高二 · 度量几何学
已知点 $P$ 为 $A B C$ 内一点, $\overrightarrow{P A}+2 \overrightarrow{P B}+3 \overrightarrow{P C}=\overrightarrow{0}$, 则 $\triangle A P B, \triangle A P C, \triangle B P C$ 的面积之比为 ( )
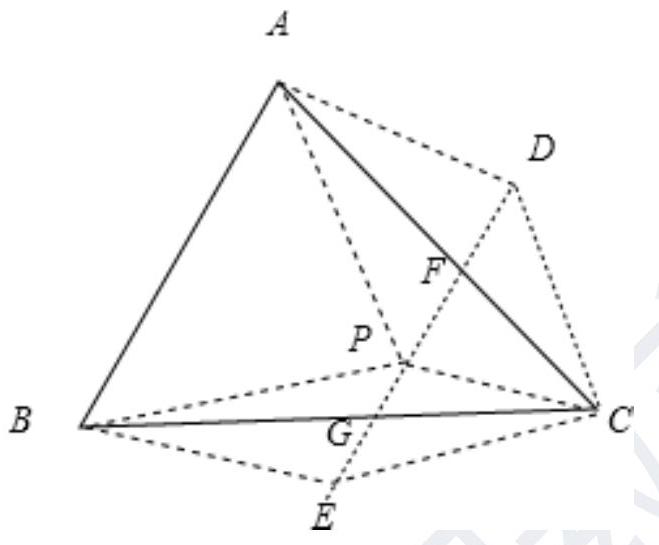
A. $9: 4: 1$
    B. $1: 4: 9$
    C. $1: 2: 3$
    D. $3: 2: 1$
答案: D
解析: $\because \overrightarrow{P A}+2 \overrightarrow{P B}+3 \overrightarrow{P C}=0, \therefore \overrightarrow{P A}+\overrightarrow{P C}=-2 \overrightarrow{(P B}+\overrightarrow{P C})$, 如图:

$\because \overrightarrow{P A}+\overrightarrow{P C}=\overrightarrow{P D}=2 \overrightarrow{P F}, \overrightarrow{P B}+\overrightarrow{P C}=\overrightarrow{P E}=2 \overrightarrow{P G}$

$\therefore \overrightarrow{P F}=-2 \overrightarrow{P G}$,

$\therefore F 、 P 、 G$ 三点共线, 且 $P F=2 P G, G F$ 为三角形 $A B C$ 的中位线

$\therefore \frac{S_{\triangle A P C}}{S_{\triangle B P C}}=\frac{\frac{1}{2} \times P C \times h_{1}}{\frac{1}{2} \times P C \times h_{2}}=\frac{h_{1}}{h_{2}}=\frac{P F}{P G}=2$

而 $S_{\triangle A P B}=\frac{1}{2} S_{\triangle A B C}$

$\therefore \triangle A P B, \triangle A P C, \triangle B P C$ 的面积之比等于 $3: 2: 1$

故选: $D$.